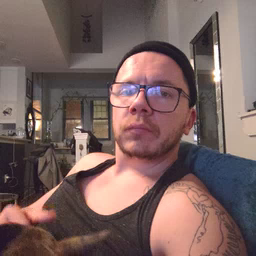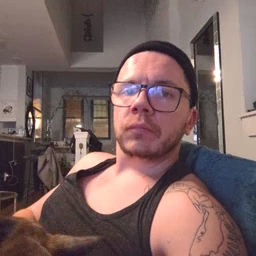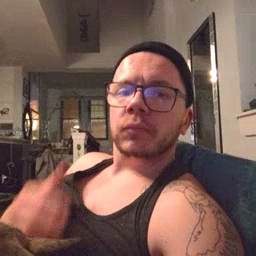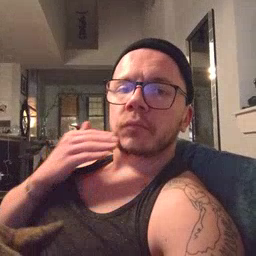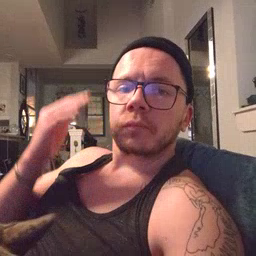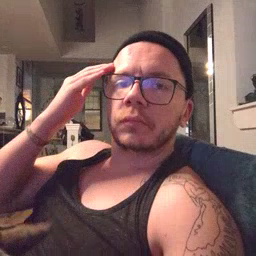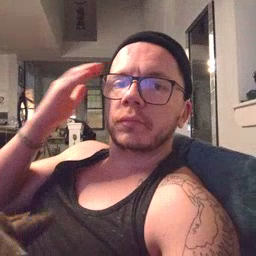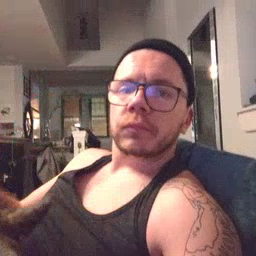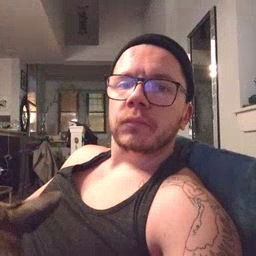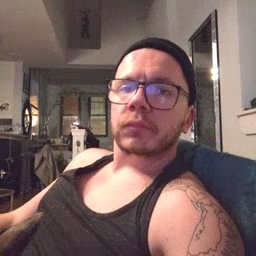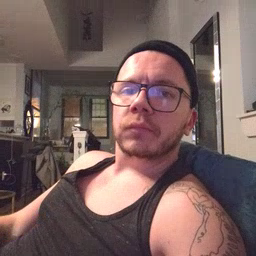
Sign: head